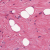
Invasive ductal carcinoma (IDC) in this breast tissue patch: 0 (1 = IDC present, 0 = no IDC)